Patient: sex M, age 29
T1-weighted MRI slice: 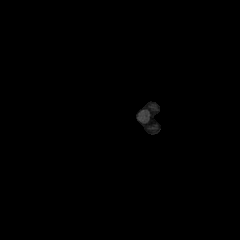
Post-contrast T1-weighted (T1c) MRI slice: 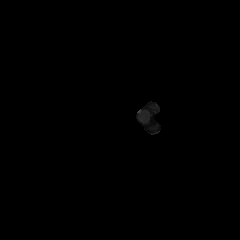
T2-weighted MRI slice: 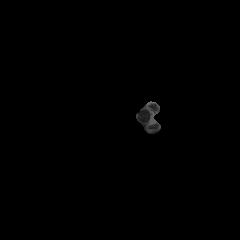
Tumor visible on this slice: no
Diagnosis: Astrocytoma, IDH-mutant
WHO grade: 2